Question: I am trying to style my AlertDialog and I have been able to change most of it through styles and xml declarations... but there are still a few issues:
1. How do I change the area around the title bar from black to my custom color?
2. How do I change the outer background to transparent (the outside part that is blue the the shadow drops upon)
3. How do I change the buttons so they do not overlap the black border around the alert message?

here is the function I have in my RootActivity (my activities extend this one)
'''
public static void showNoConnectionDialog(Context ctx1) {
final Context ctx = ctx1;
LayoutInflater factory = LayoutInflater.from(ctx);
AlertDialog.Builder builder = new AlertDialog.Builder(new ContextThemeWrapper(ctx, R.style.SetdartDialog));
builder.setView(factory.inflate(R.layout.alert_dialog, null))
.setIcon(R.drawable.icon)
.setCancelable(true)
.setMessage(R.string.check_wireless_settings)
.setTitle(R.string.no_connection)
.setPositiveButton(R.string.myes, new DialogInterface.OnClickListener() {
public void onClick(DialogInterface dialog, int which) {
ctx.startActivity(new Intent(Settings.ACTION_WIRELESS_SETTINGS));
}
})
.setNegativeButton(R.string.mno, new DialogInterface.OnClickListener() {
public void onClick(DialogInterface dialog, int which) {
return;
}
})
.setOnCancelListener(new DialogInterface.OnCancelListener() {
public void onCancel(DialogInterface dialog) {
return;
}
})
.show();
}
'''
here a snippet from styles.xml
'''
<?xml version="1.0" encoding="utf-8"?>
<resources>
<style name="Theme.WhiteBackground" parent="android:Theme">
<item name="android:windowBackground">@null</item>
<item name="android:background">@android:color/white</item>
<!-- Dialog attributes
<item name="alertDialogStyle">@style/AlertDialog</item> -->
</style>
<style name="SetdartDialog">
<item name="android:background">@color/sd_blue</item> <!-- MUST HAVE with white bg-->
<!--<item name="android:windowBackground">@color/sd_blue</item> -->
<!--<item name="android:windowBackground">@color/transparent</item> needed with white bg ? -->
<item name="android:windowFrame">@color/transparent</item><!-- not sure what this changes-->
<item name="android:textColor">@android:color/black</item>
<item name="android:windowNoTitle">true</item>
<item name="android:textSize">10sp</item>
<item name="android:windowIsFloating">true</item>
<item name="android:windowContentOverlay">@color/transparent</item>
<item name="android:windowTitleStyle">@style/setwindowTitleStyle</item>
<item name="android:windowAnimationStyle">@android:style/Animation.Dialog</item>
<item name="android:windowSoftInputMode">stateUnspecified|adjustPan</item>
<item name="android:backgroundDimEnabled">true</item>
<item name="android:gravity">center_vertical|center_horizontal</item>
<!--<item name="android:colorBackgroundCacheHint">@android:color/white</item>-->
</style>
<style name="setwindowTitleStyle">
<item name="android:textColor">@android:color/white</item>
<item name="android:background">@color/sd_blue</item>
</style>
</resources>
'''
Also R.layout.alert_dialog
'''
<?xml version="1.0" encoding="utf-8"?>
<ScrollView xmlns:android="http://schemas.android.com/apk/res/android" android:id="@+id/screen"
android:layout_width="wrap_content" android:layout_height="wrap_content"
android:orientation="vertical"
>
<LinearLayout
android:layout_width="wrap_content" android:layout_height="wrap_content"
android:orientation="vertical">
</LinearLayout>
</ScrollView>
'''
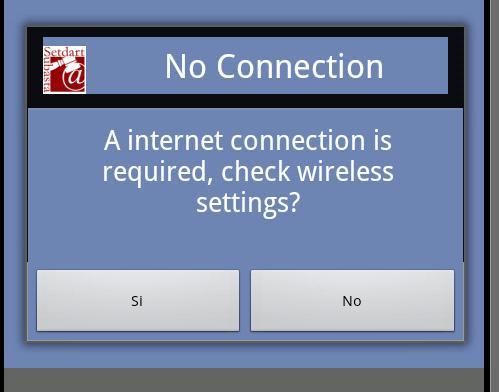
Answer: Create your custom layout with all these attributes you've mentioned. Use 'Dialog' instead of 'AlertDialog', inflate the layout you have created, use the Dialog object to set the inflated layout. If you haven't been introduced to inflating service, do some research. After you are clear with inflating, remember that all the components of the dialog you access with the 'View' object, that you have created with the inflating. The rest (like click listeners) remains to be done on usual way. Cheers. I hope it helps.